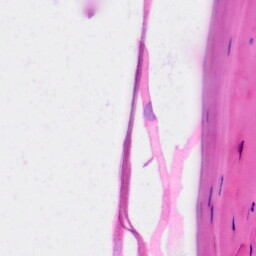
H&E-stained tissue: Skin